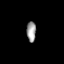
Tissue: prostate
Cell type: T cells
Senescence score: 0.3124
Nuclear area (px): 183
Mean DAPI intensity: 159.896